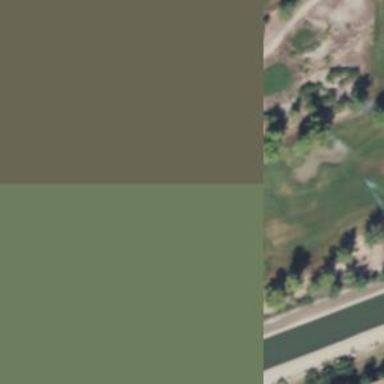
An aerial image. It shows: View of golf hole.